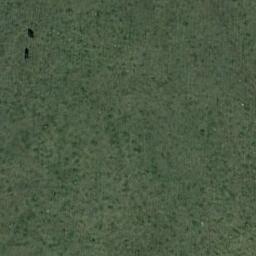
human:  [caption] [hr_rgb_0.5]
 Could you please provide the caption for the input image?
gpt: The entire image is dominated by grass .

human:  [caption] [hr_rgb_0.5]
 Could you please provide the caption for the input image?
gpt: The meadow is full of green grass .

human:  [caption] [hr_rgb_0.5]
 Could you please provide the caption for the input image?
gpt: This meadow has dense lower grasses and some taller grasses .

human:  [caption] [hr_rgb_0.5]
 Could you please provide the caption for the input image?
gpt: The meadow is dense but uneven .

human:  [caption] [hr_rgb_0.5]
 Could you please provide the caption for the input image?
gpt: A dense meadow with many green grass .